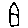
Label: house